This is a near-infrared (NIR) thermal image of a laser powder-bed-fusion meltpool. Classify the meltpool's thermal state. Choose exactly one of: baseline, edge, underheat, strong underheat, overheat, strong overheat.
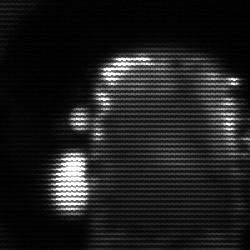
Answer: baseline